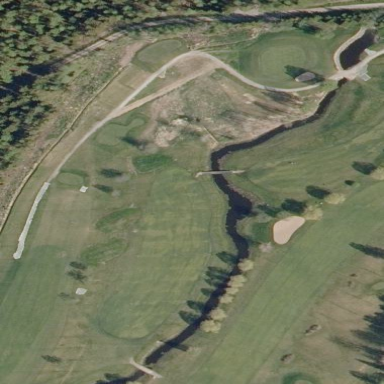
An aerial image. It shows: Grassy area designated as golf fairway.